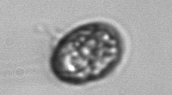
Label: Dinophyceae